【题型】解答题　【知识点】平面几何　【难度】easy
如图1, 在边长为6的正方形 $ABCD$ 中, $E$ 是边 $CD$ 的动点, 以 $E$ 为圆心, $DE$ 为半径作圆, $AF$ 与 $\odot E$ 相切于点 $F$, 连接 $EF$ 并延长交 $BC$ 于点 $G$, 连接 $AE$, $AG$。

(1) 求证：$\triangle ABG \cong \triangle AFG$；

(2) 如图2, $AE$ 与 $\odot E$ 相交于点 $H$, 连接 $BH$ 并延长交 $AD$ 于点 $K$, 当满足 $DK + EG + CG = 12$ 时, 试判断 $BK$ 与 $\odot E$ 的位置关系并说明理由。
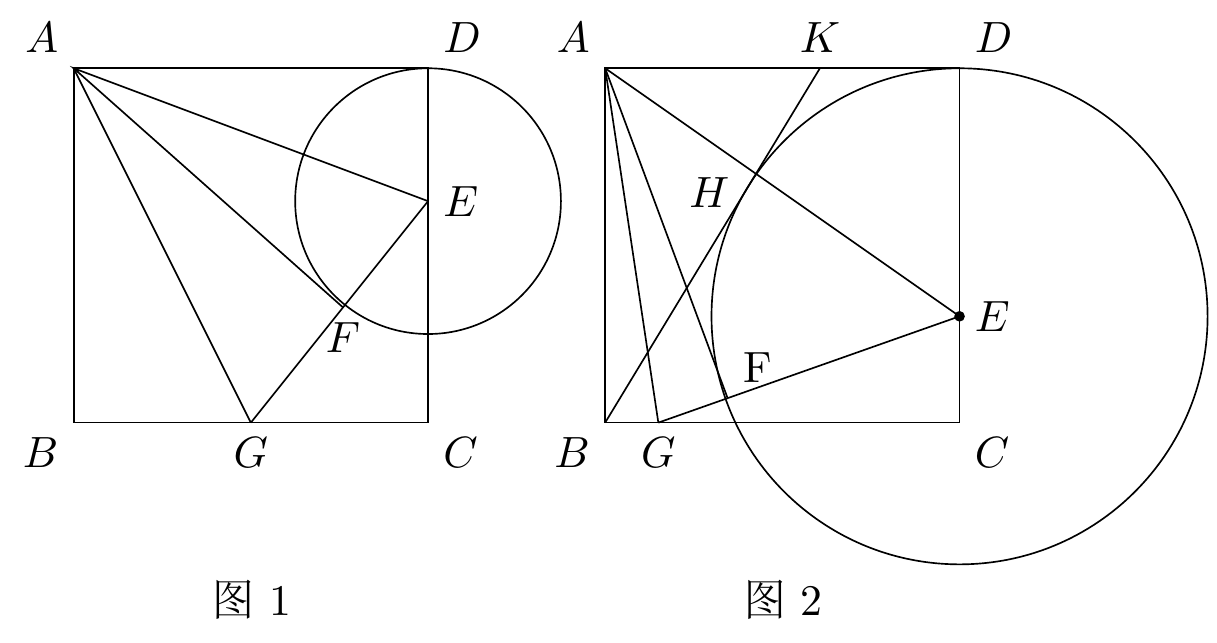
【解答】
解：(1) $\because AF$ 与 $\odot E$ 相切于点 $F$,

$\therefore EF \perp AF$,

$\because$ 四边形 $ABCD$ 为正方形,

$\therefore \angle D = \angle B = 90^\circ$, $AD = AB$,

在 $Rt \triangle ADE$ 和 $Rt \triangle AFE$ 中,

$\begin{cases}
AE = AE \\
DE = FE
\end{cases}$

$\therefore Rt \triangle ADE \cong Rt \triangle AFE$ (HL),

$\therefore AD = AF$,

$\therefore AB = AD = AF$,

在 $Rt \triangle ABG$ 和 $Rt \triangle AFG$ 中,

$\begin{cases}
AG = AG \\
AB = AF
\end{cases}$

$\therefore Rt \triangle ABG \cong Rt \triangle AFG$ (HL)；

(2) $BK$ 是 $\odot E$ 的切线, 理由如下：

由(1)知 $\triangle ABG \cong \triangle AFG$,

$\therefore BG = GF$,

$\because EG = EF + GF$,

$\therefore EG + CG = EF + GF + CG = EF + BG + CG = EF + BC = EF + 6$,

$\because DK + EG + CG = 12$,

$\therefore DK + EF + 6 = 12$,

$\therefore DK + EF = 6 = DC$,

$\because DC = DE + EC$, $EF = DE$,

$\therefore DK + EF = EF + EC$,

$\therefore DK = EC$,

$\because AD = CD$,

$\therefore AD - DK = CD - EC$,

$\therefore AK = DE$,

在 $\triangle ADE$ 和 $\triangle BAK$ 中,

$\begin{cases}
BA = AD \\
\angle BAK = \angle ADE = 90^\circ \\
AK = DE
\end{cases}$

$\therefore \triangle ADE \cong \triangle BAK$ (SAS),

$\therefore \angle AED = \angle AKE$,

$\because \angle AED + \angle DAE = 90^\circ$,

$\therefore \angle AKE + \angle DAE = 90^\circ$,

$\therefore \angle AHK = 90^\circ$,

$\therefore EH \perp BK$,

$\because EH$ 为 $\odot E$ 的半径,

$\therefore BK$ 是 $\odot E$ 的切线。